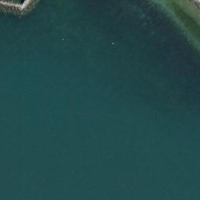
EUNIS habitat code: 14
Species observed at this site:
Aesculus hippocastanum